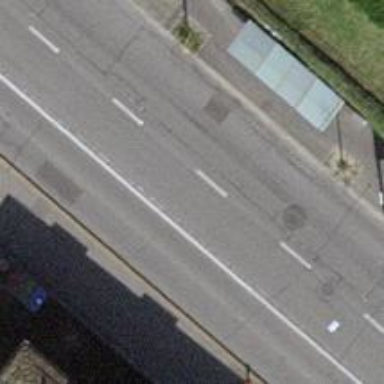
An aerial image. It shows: Bus stop for trolleybuses with designated stop position for public transport.